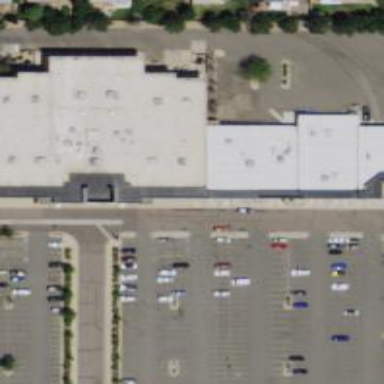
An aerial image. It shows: Parking space is available.